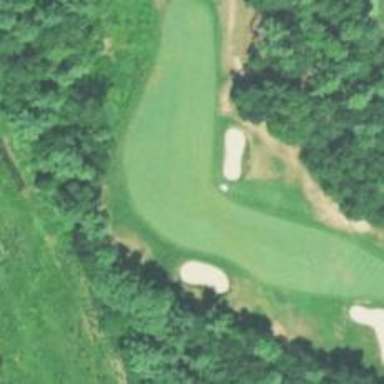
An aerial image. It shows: View of golf hole.